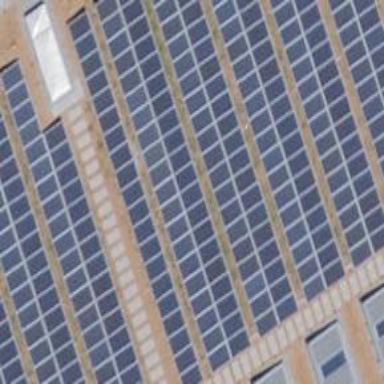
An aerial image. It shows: Solar power generator using photovoltaic panels.